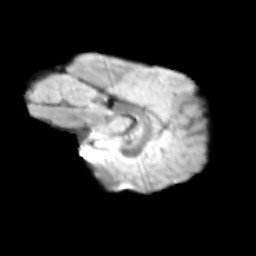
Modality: T2w
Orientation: sagittal
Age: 10
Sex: male
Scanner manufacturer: siemens
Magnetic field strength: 3 T
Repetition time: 3.8 s
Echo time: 0.07 s